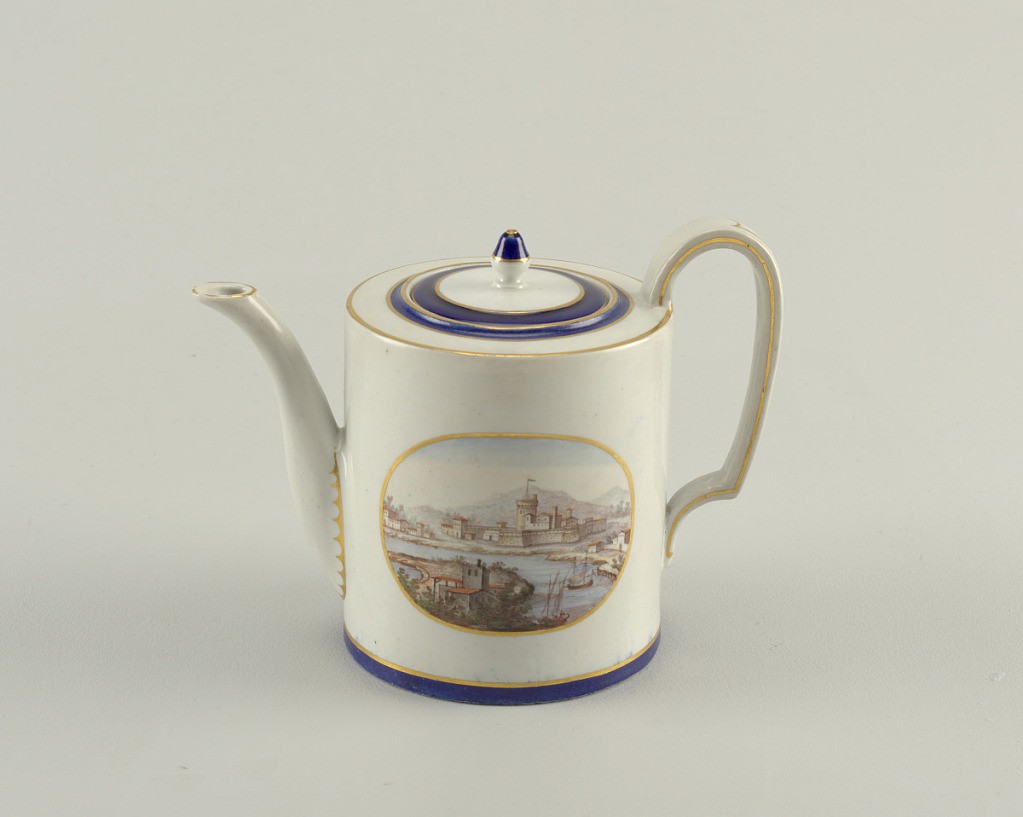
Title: Teapot, from a "Topographical" Dinner or Dessert Service ("A Vedute")
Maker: Doccia Porcelain Factory, Italian, established 1735
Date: ca. 1810–1820
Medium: hard paste porcelain, vitreous enamel, gold
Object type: teapot
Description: Cylindrical, with high looped handle, curved spout. Flat cover with finial. Within an oval cartouche, a harbor scene. Blue band at bottom.